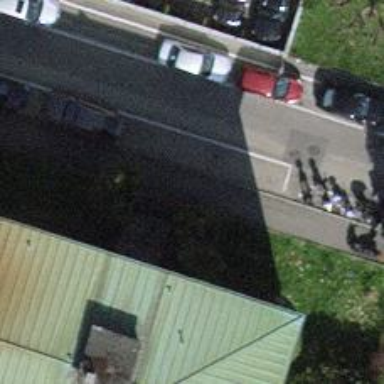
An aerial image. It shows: Motorcycle parking facility.